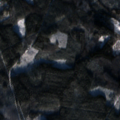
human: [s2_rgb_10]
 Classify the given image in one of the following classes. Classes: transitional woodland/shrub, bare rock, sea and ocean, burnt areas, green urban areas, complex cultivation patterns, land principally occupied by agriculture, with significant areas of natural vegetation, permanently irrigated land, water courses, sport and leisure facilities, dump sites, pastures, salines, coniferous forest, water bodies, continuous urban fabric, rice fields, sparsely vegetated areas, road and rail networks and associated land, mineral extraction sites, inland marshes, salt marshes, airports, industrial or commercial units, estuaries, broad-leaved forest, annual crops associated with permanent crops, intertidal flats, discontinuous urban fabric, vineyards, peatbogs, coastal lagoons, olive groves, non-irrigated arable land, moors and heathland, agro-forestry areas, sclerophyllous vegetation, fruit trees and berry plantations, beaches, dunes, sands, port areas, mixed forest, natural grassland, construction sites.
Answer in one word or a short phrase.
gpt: coniferous forest, mixed forest, transitional woodland/shrub